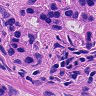
Metastatic tissue present: yes